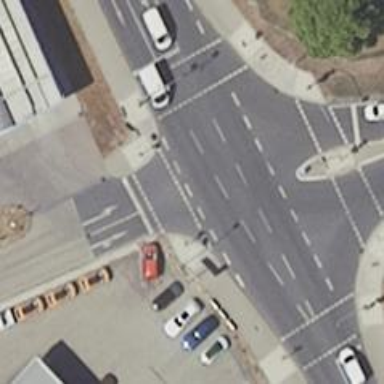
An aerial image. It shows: Road crossing with traffic signals.